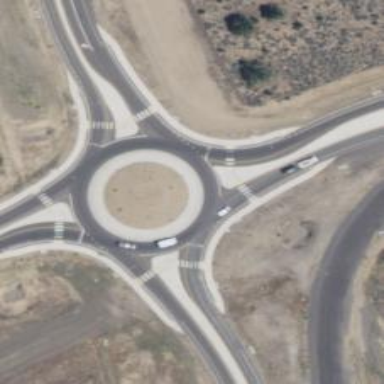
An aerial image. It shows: Roundabout on trunk highway.